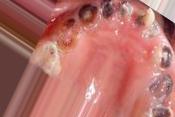
Condition: Caries